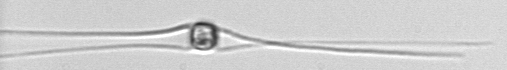
Label: Chaetoceros_danicus